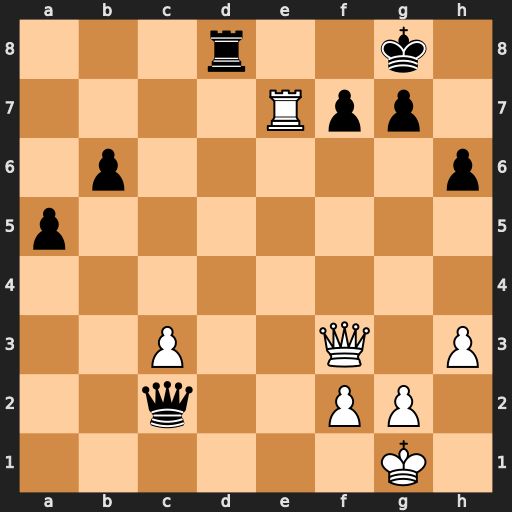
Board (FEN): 3r2k1/4Rpp1/1p5p/p7/8/2P2Q1P/2q2PP1/6K1
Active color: w
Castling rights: -
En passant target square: -
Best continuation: Qxf7+ Kh8 Qxg7#